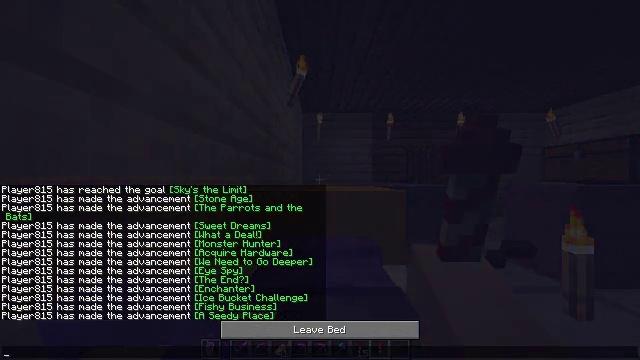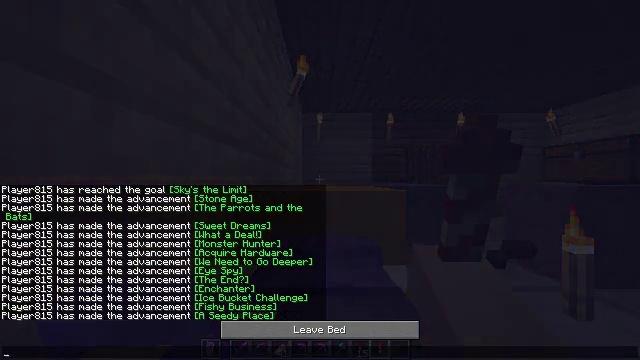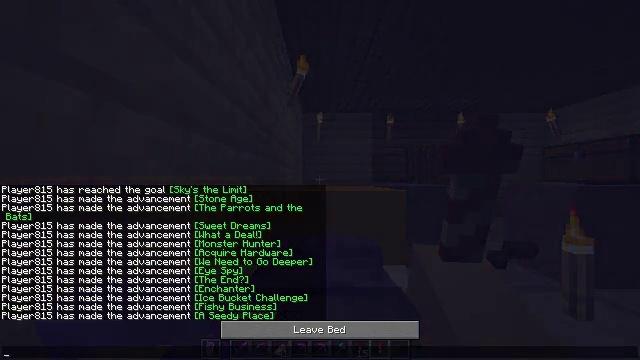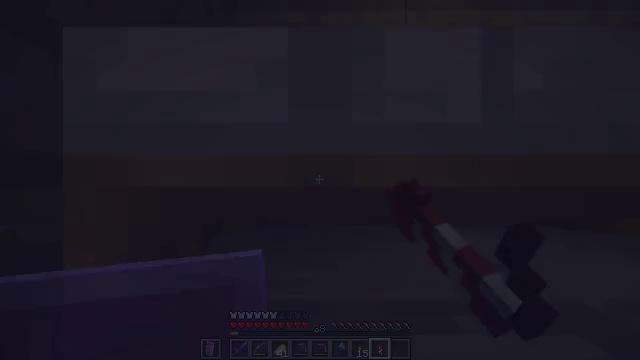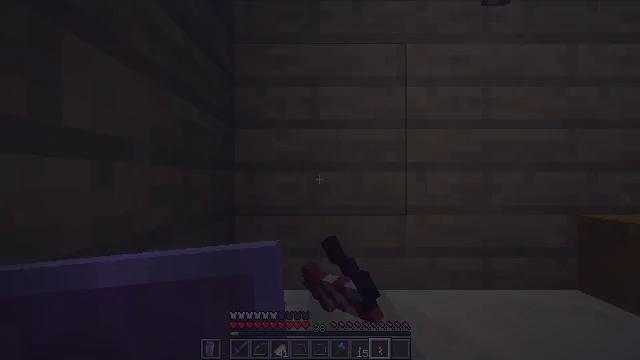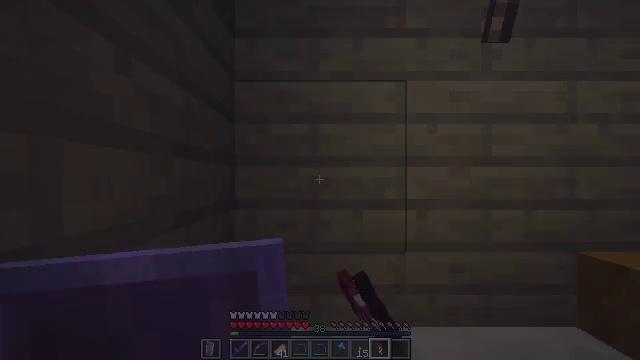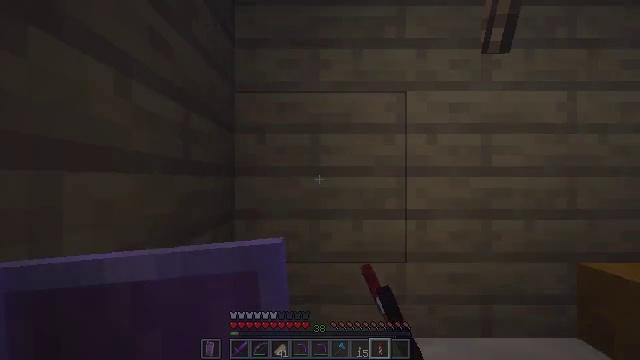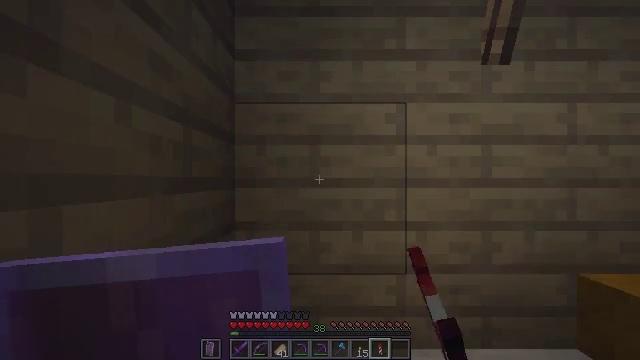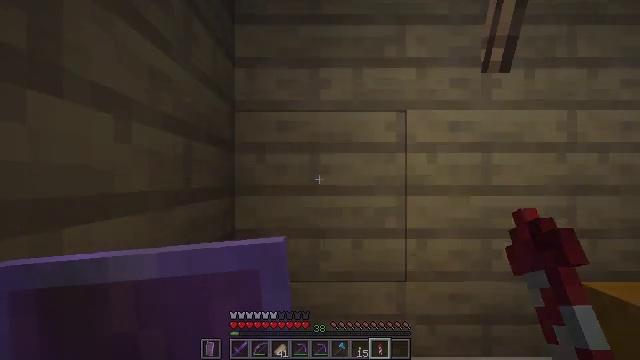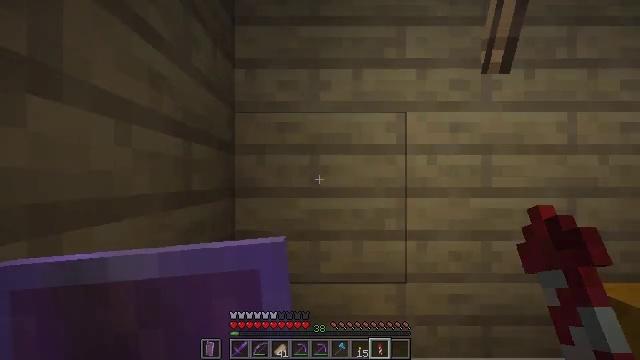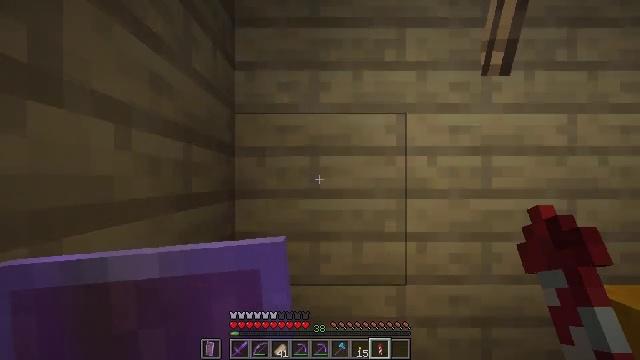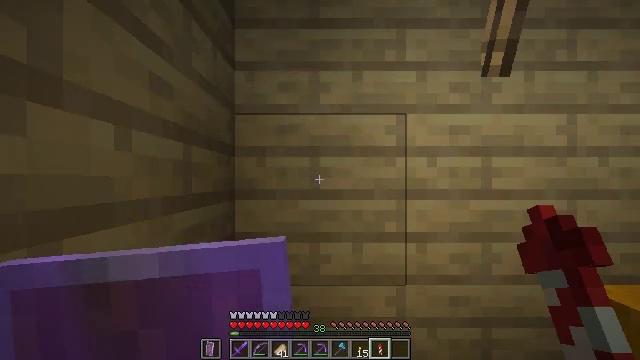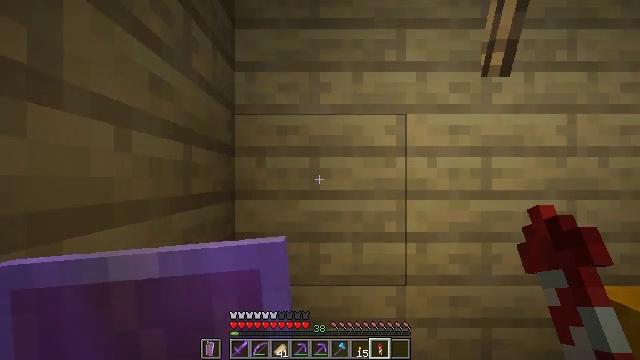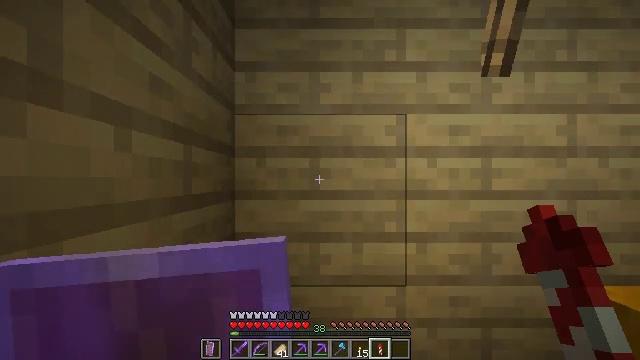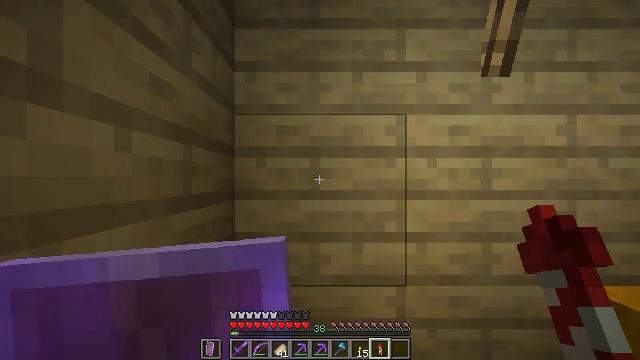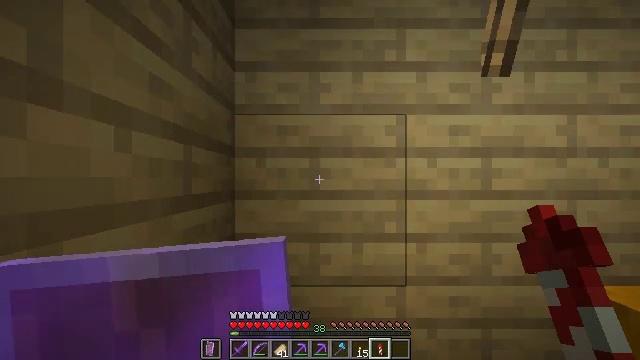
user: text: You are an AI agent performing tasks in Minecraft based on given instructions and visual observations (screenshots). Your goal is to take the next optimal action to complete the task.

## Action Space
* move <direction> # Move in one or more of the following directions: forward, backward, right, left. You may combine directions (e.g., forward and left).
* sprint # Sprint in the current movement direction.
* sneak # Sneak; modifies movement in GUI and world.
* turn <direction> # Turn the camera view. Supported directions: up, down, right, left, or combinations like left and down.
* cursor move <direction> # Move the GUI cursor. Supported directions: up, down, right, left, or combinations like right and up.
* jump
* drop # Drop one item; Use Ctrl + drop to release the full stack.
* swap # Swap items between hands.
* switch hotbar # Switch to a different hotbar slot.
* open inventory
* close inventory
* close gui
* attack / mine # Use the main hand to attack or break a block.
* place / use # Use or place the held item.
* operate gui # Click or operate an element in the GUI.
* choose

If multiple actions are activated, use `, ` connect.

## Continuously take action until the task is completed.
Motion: motion action
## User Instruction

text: Mine the cobblestone wall for materials.
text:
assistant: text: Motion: no_op
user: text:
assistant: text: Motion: no_op
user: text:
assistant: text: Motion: no_op
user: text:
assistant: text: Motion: no_op
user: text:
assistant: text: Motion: no_op
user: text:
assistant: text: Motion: no_op
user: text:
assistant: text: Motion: no_op
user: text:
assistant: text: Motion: no_op
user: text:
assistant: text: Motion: no_op
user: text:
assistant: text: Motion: no_op
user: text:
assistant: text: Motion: no_op
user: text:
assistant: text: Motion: no_op
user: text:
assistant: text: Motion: no_op
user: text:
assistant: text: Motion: no_op
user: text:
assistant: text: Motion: no_op
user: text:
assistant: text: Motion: no_op
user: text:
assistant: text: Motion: no_op
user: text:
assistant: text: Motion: no_op
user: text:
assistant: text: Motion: no_op
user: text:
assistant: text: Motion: no_op
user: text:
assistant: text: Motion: no_op
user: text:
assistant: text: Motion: no_op
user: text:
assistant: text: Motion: no_op
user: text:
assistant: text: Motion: no_op
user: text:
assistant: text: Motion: no_op
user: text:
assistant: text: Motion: no_op
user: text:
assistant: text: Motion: no_op
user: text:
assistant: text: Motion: turn right and down
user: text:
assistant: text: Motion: turn right and down
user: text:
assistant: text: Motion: turn right